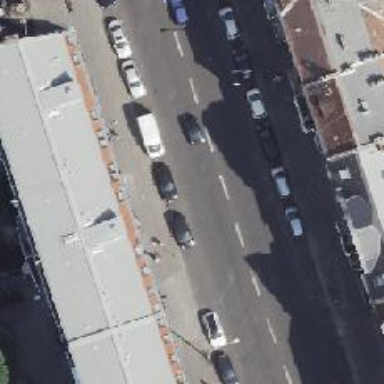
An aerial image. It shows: Parking lane designated for parking.